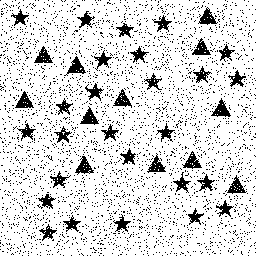
Squares: 0
Triangles: 12
Stars: 26
Total shapes: 38